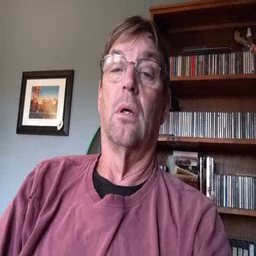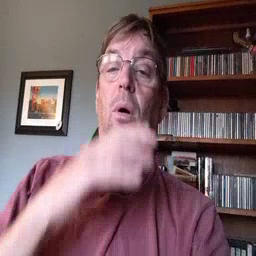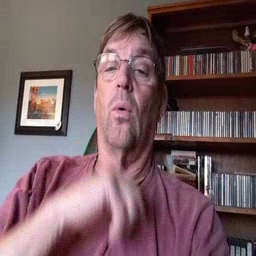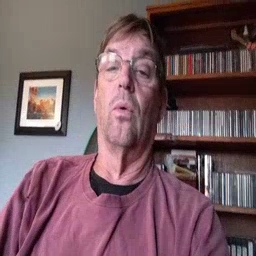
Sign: old